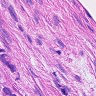
Metastatic tissue present: no